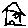
Label: house